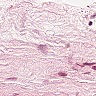
Metastatic tissue present: no